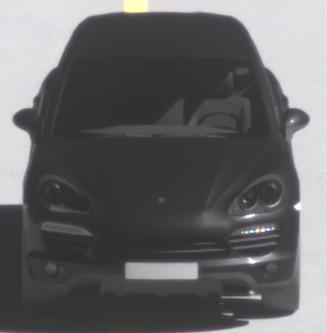
Make: Porsche
Model: Cayenne
Detailed model: Cayenne (958)
Model produced from: 2010/05
Model produced until: 2014/07
Doors: 5
Color: black
Road condition: dry road
Daytime: midday
Contrast: high contrast